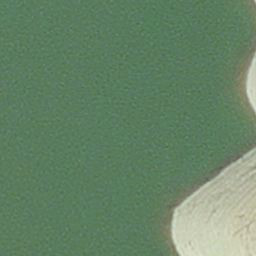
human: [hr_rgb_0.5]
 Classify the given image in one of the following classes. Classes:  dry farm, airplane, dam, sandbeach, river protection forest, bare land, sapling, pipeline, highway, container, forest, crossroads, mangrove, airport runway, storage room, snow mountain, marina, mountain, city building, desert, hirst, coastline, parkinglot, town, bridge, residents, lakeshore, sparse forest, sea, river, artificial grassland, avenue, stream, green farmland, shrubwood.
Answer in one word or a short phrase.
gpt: hirst